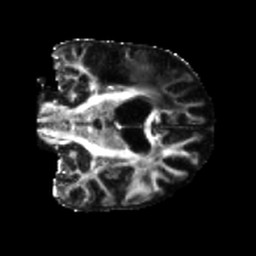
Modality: FA
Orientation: coronal
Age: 52
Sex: male
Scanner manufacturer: siemens
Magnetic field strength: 3 T
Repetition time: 5.25 s
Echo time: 0.08 s